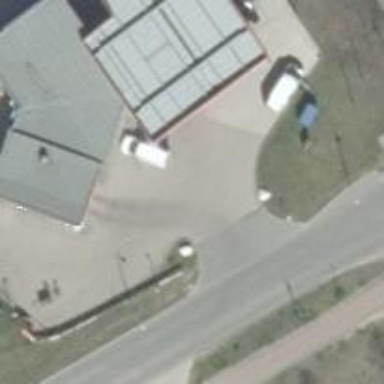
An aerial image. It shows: Service road leading to fuel station.